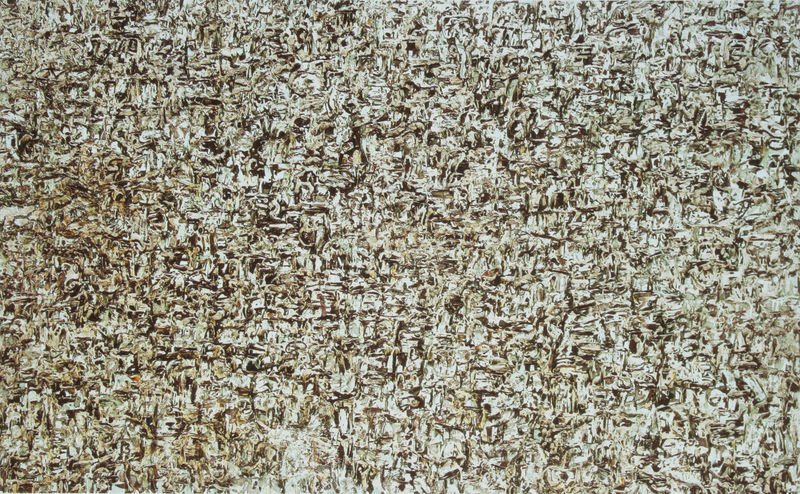
Titel: Große Strukturlandschaft
Künstler: Gerhard Hoehme
Standort: Düsseldorf
Institution: Kunstmuseum Düsseldorf im Ehrenhof
Schlagwörter: dunkel, gemälde, kampf, schatten, menschen, ausschnitt, braun, grau, hell, schwarz, weiss, expressionismus, malerei, masse, muster, öl, pastos, wege, stoff, kontrast, chaos, moderne, abstrakt, fläche, modern, formen, klein, monochrom, linien, amerika, querformat, tapete, abstraktion, punkte, gemalt, expressionistisch, form, durcheinander, strich, hässlich, tupfen, wirr, farbauftrag, flecken, musterung, kiefer, struktur, haptisch, stiche, aufregung, kleckse, zweifarbig, pop art, raster, unruhig, unordnung, regelmäßig, einheitlich, gegenstandslos, unübersichtlich, übermalung, computer, informel, anselm kiefer, abstrackt, gewimmel, aktion, abstrakter expressionismus, gewusel, wirrwarr, all over, detailreich, amerikanisch, rapport, monoton, malakt, pollock, action painting, alover, ameisenfßball, drip painting, exprassiv, jackson, jackson pollock, pollok, polok, strukturen, teixture, wirkung